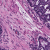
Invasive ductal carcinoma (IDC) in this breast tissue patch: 1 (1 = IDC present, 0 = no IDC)